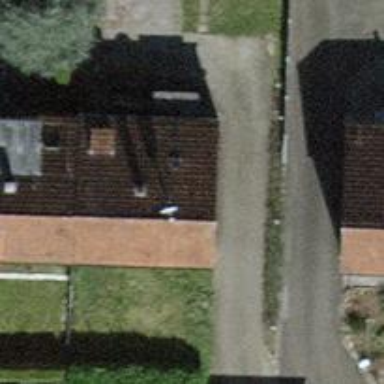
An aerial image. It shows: Semidetached house.